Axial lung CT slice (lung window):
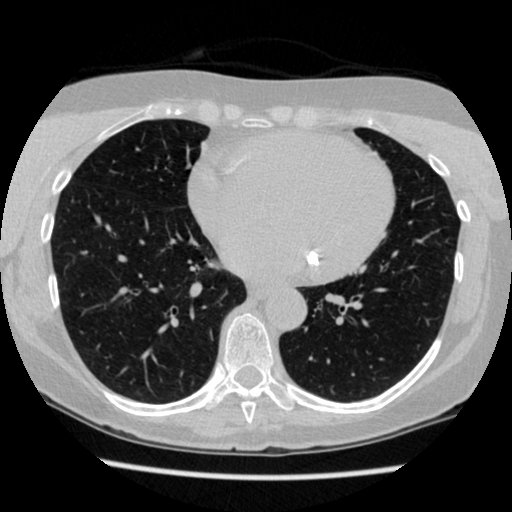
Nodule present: no